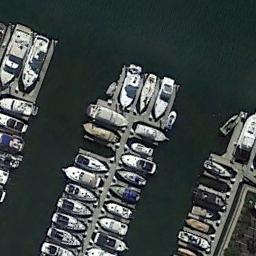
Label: harbor